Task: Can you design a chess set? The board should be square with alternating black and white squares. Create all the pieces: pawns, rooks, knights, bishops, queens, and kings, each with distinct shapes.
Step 3216:
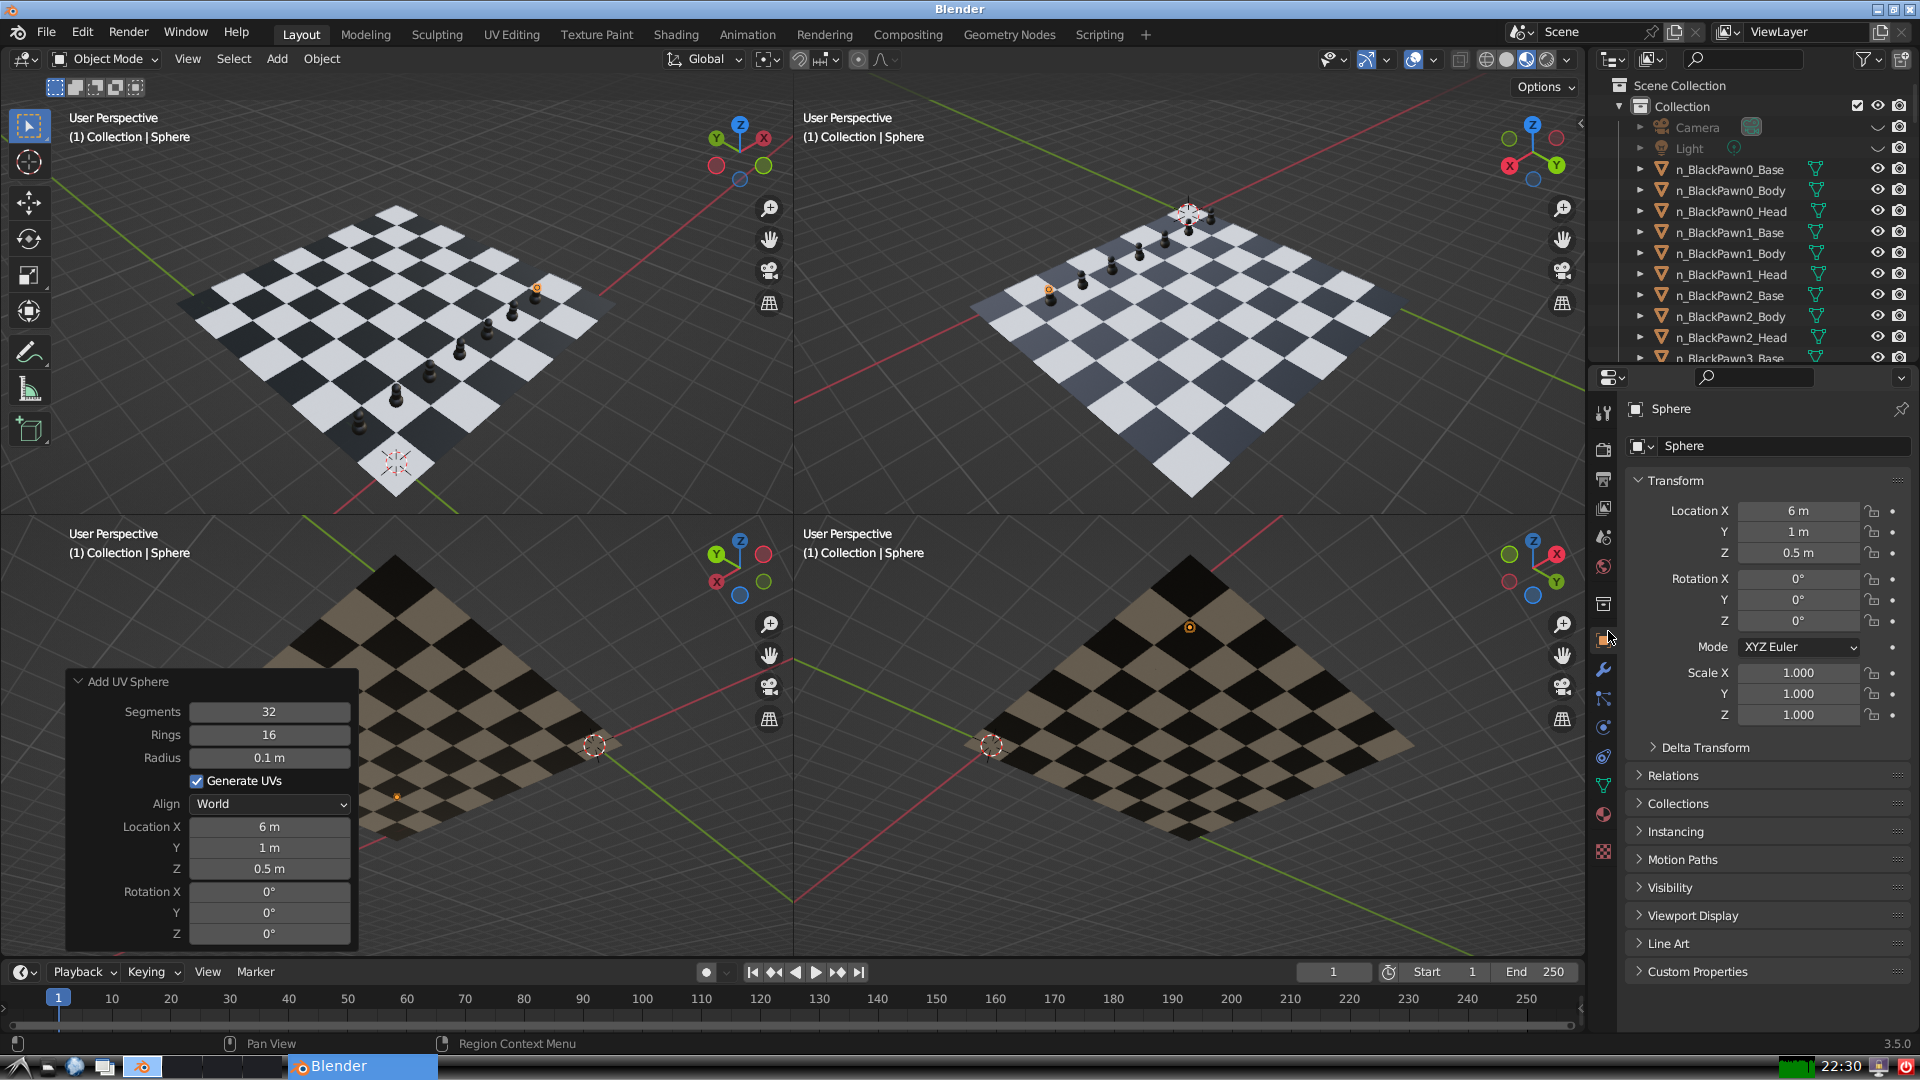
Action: {"mouse_move": [1732, 445]}